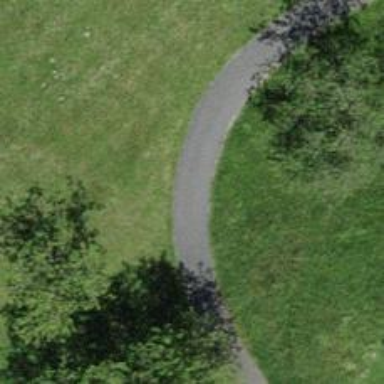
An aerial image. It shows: Golf cartpath that is also road path.